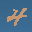
Label: 4